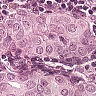
Metastatic tissue present: yes